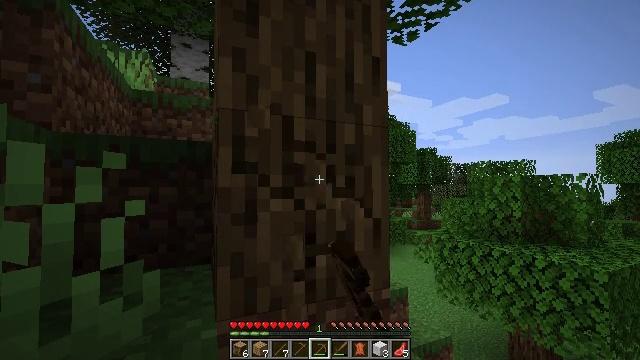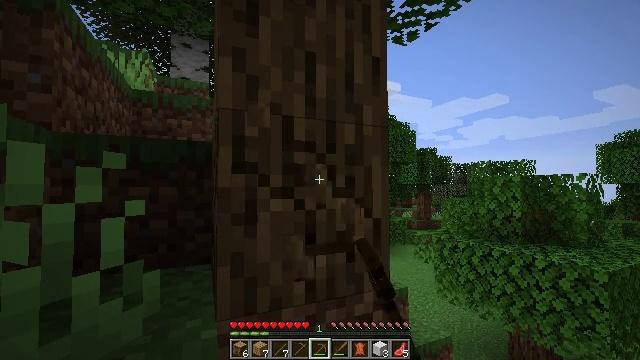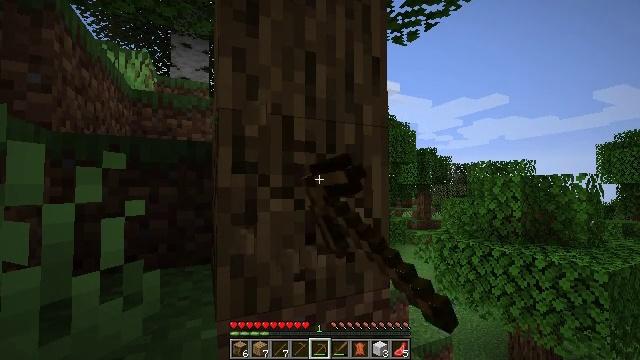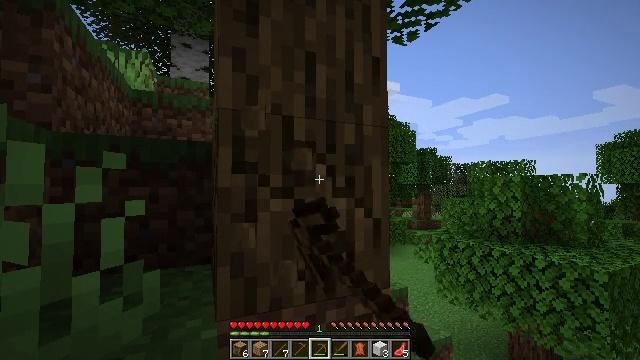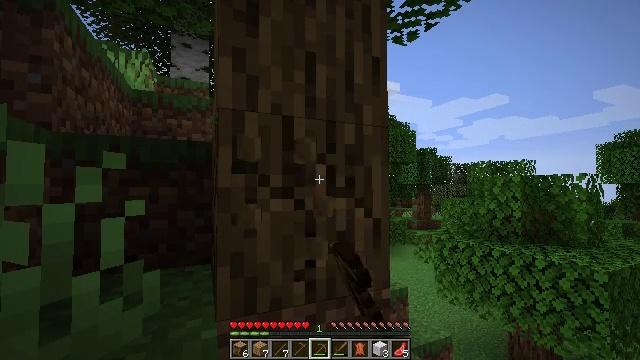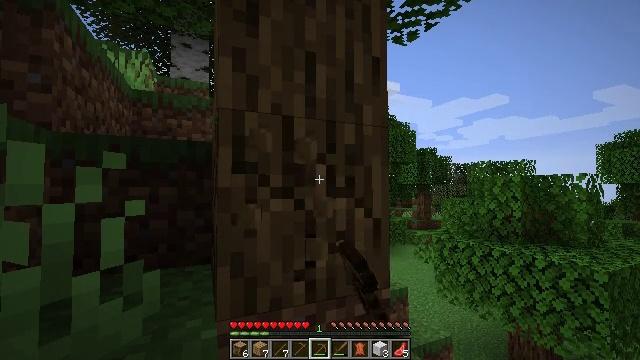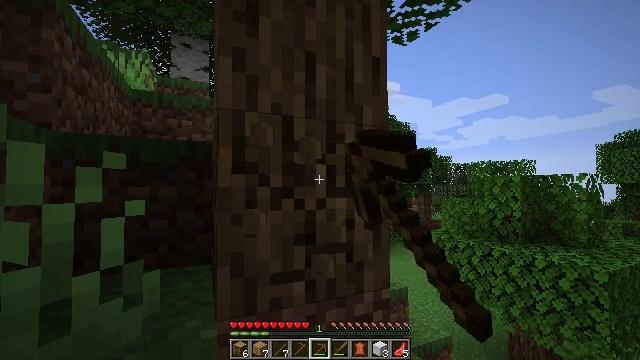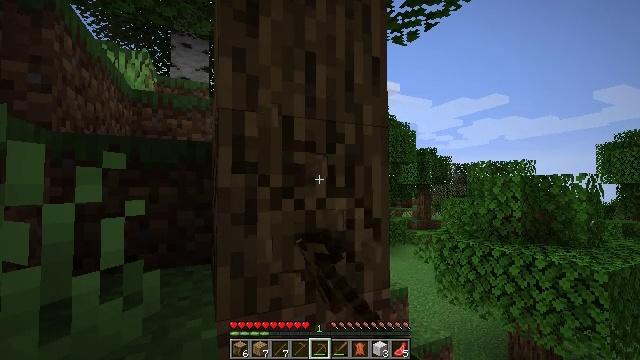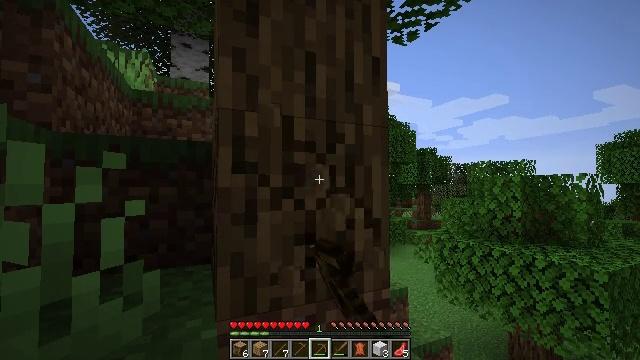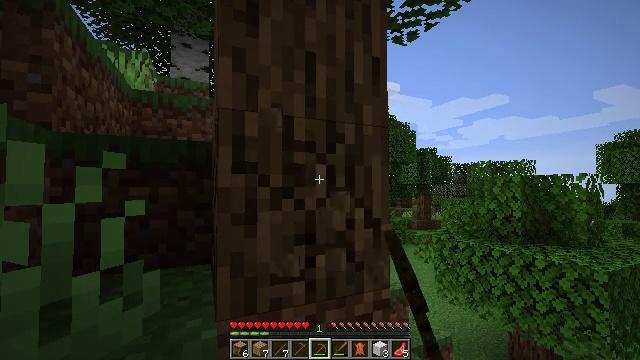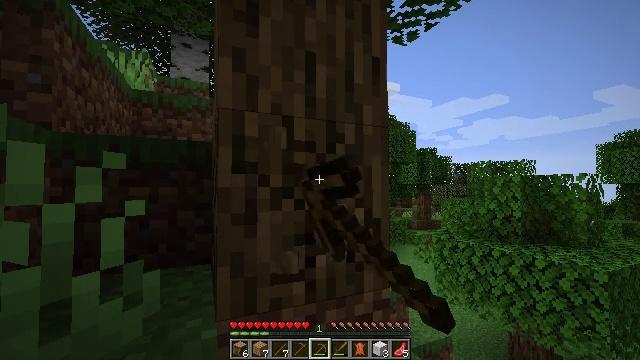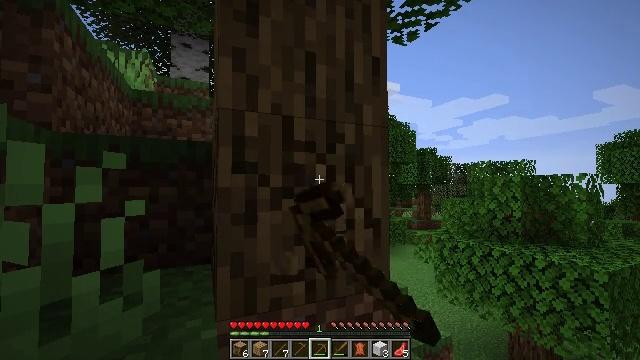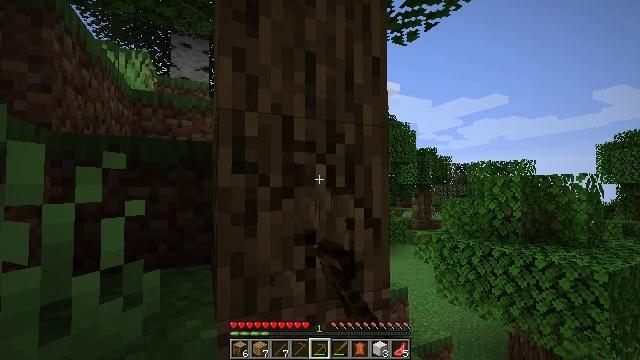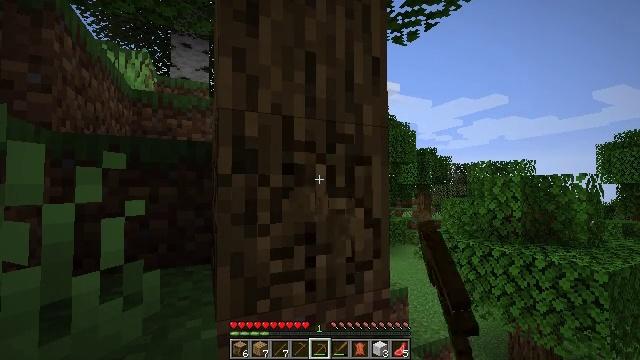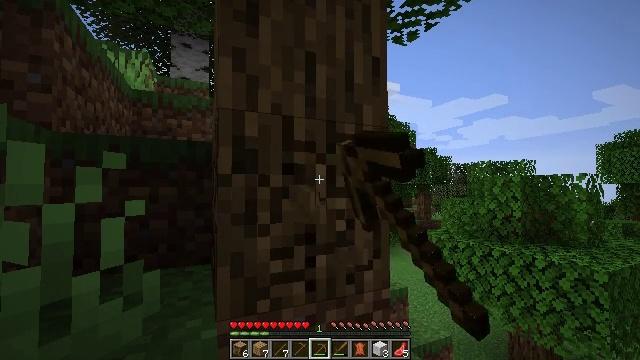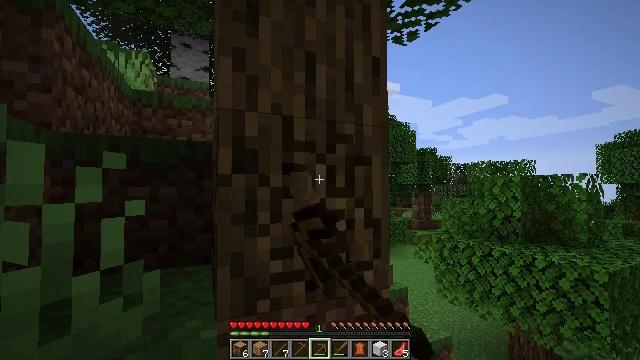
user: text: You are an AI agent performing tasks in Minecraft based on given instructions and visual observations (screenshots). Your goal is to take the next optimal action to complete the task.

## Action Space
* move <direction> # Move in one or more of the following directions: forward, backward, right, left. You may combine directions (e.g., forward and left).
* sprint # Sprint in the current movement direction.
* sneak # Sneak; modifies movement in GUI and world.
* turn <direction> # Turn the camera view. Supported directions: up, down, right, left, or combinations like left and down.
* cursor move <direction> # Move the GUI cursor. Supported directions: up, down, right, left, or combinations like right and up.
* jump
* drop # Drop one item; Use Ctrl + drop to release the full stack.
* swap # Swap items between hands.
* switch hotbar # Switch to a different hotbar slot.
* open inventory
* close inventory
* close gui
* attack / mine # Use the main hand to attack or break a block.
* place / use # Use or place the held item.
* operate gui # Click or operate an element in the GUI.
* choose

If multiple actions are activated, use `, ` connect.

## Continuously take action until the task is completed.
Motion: motion action
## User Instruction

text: Break the tree to get oak logs.
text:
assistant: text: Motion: attack / mine
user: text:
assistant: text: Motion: attack / mine
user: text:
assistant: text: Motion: attack / mine
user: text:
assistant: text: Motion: attack / mine
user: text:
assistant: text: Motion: attack / mine
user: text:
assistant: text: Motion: attack / mine
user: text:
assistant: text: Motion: attack / mine
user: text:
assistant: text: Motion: attack / mine
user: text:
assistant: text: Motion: attack / mine
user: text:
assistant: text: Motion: attack / mine
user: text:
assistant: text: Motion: attack / mine
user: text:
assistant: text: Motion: attack / mine
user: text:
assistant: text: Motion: attack / mine
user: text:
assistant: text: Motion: attack / mine
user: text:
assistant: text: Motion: attack / mine
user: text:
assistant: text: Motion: attack / mine
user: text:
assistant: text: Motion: attack / mine
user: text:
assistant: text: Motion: attack / mine
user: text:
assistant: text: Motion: attack / mine
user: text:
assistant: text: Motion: attack / mine
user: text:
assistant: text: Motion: attack / mine
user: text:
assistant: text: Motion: attack / mine
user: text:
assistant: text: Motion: attack / mine
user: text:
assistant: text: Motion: attack / mine
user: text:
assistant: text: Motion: attack / mine
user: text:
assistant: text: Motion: attack / mine
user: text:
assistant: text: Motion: attack / mine
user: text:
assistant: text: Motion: attack / mine
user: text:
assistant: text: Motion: attack / mine
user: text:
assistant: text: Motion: attack / mine